Field crop: tomato
Growth stage: 1
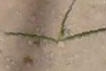
Species: cyperus